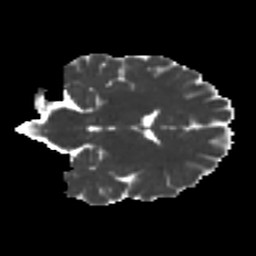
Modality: MD
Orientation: coronal
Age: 22
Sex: male
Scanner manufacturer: ge
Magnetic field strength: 3 T
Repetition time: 7.8 s
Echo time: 0.0607 s